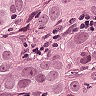
Metastatic tissue present: yes